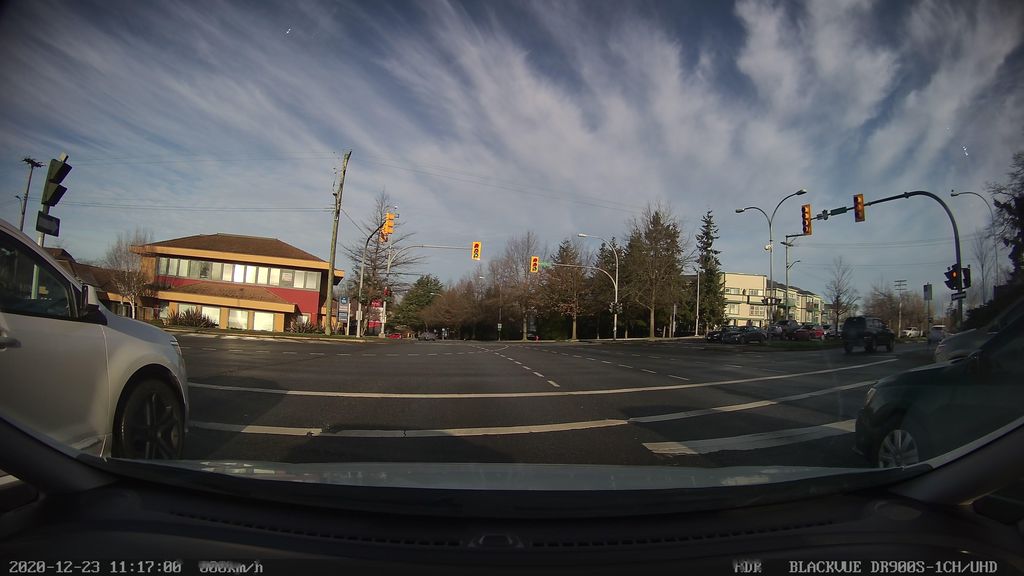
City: victoria